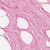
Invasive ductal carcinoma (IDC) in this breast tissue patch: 0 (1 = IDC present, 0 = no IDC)